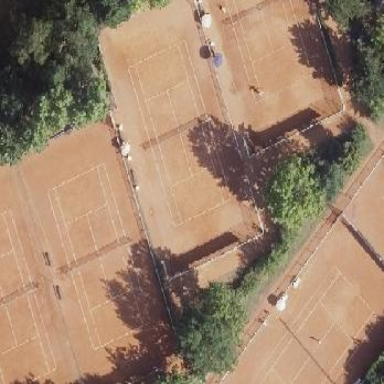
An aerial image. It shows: Sandy tennis court in leisure land pitch.